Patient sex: F
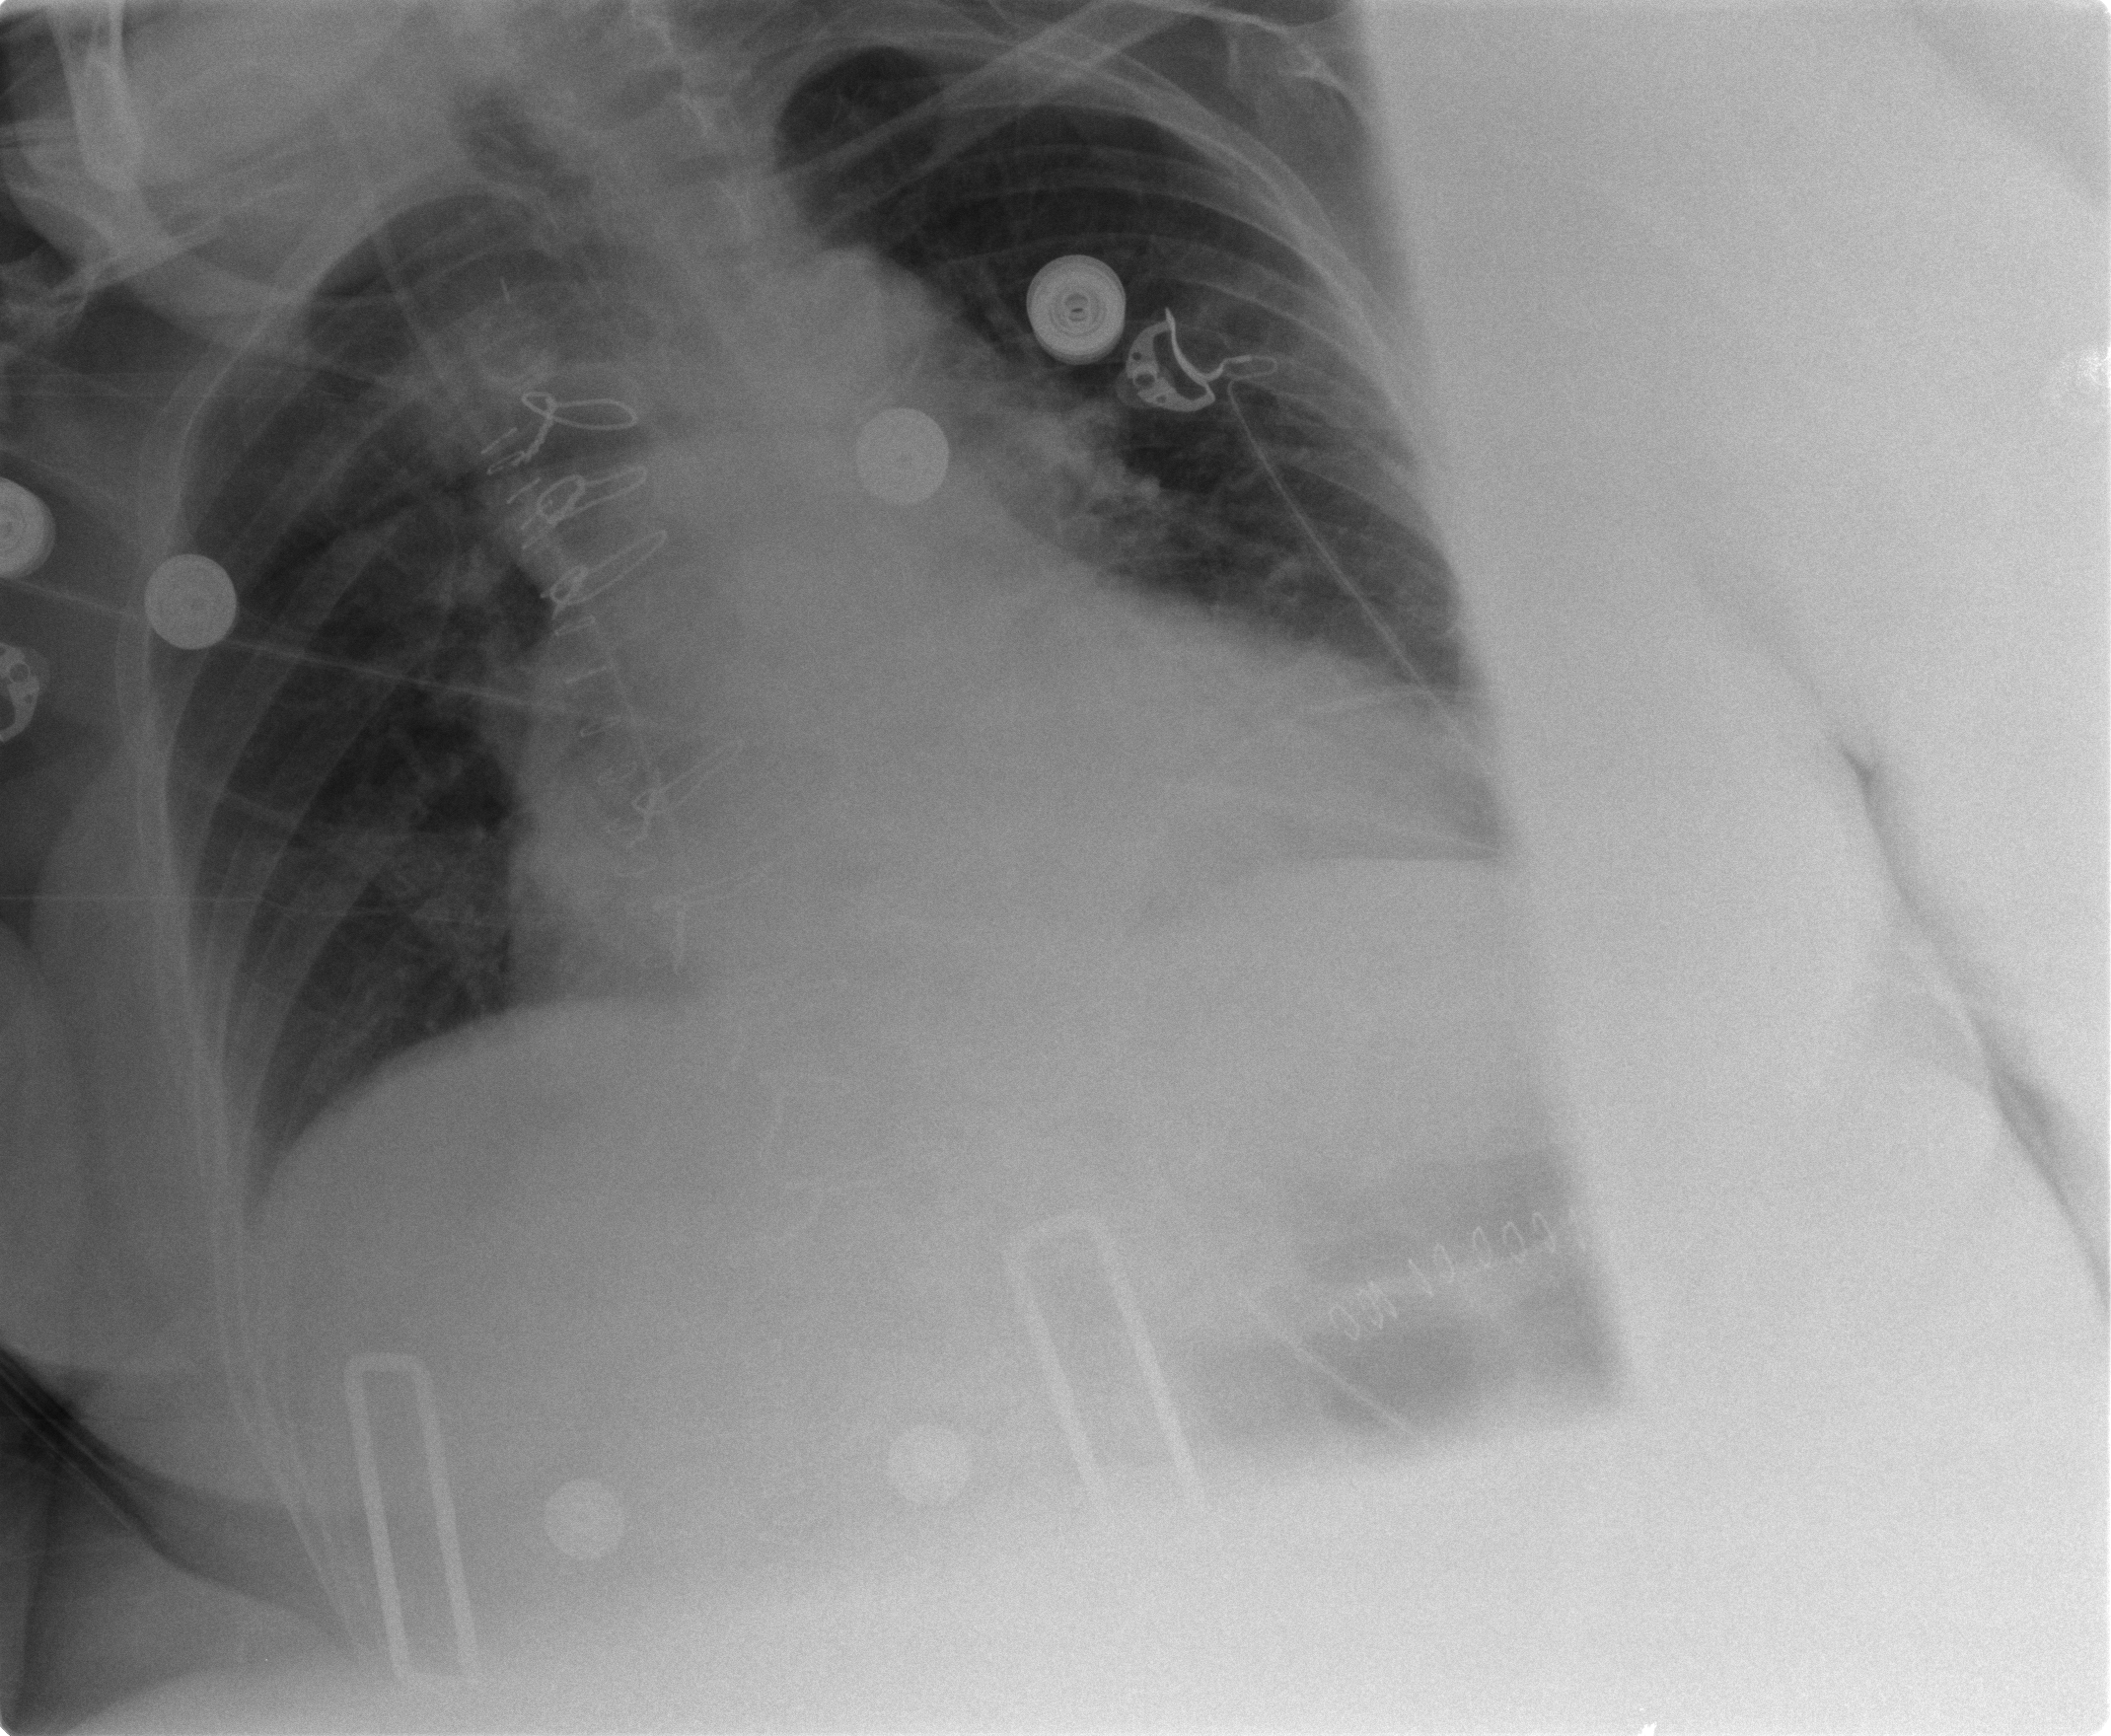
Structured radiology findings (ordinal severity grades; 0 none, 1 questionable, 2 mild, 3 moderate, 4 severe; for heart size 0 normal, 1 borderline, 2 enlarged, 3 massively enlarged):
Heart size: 2
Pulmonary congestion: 1
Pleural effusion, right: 0
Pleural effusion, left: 1
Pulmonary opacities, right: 0
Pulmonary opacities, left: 0
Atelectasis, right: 1
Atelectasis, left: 2